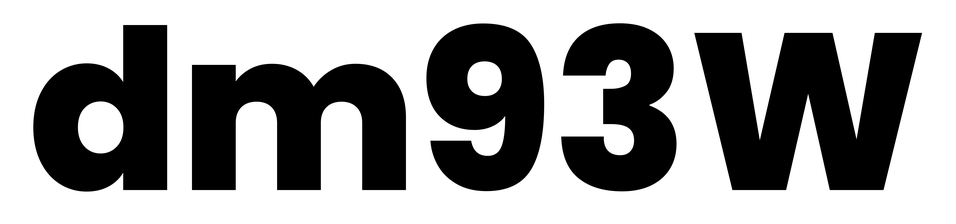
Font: Poppins-ExtraBold